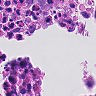
Metastatic tissue present: yes